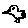
Label: bird